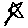
Label: star